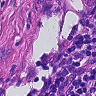
Metastatic tissue present: yes